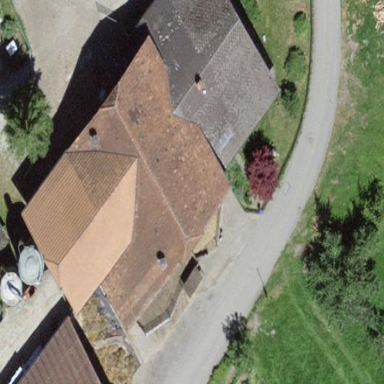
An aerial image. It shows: Rural barn.